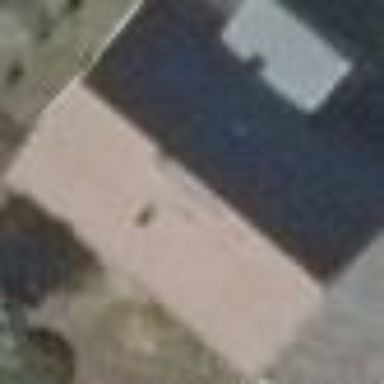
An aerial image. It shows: Building with gabled roof. The roof orientation is along the structure.